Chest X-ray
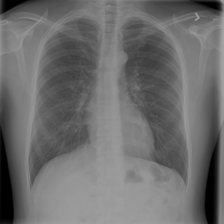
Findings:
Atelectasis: negative
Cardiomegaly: negative
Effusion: negative
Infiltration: positive
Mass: negative
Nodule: negative
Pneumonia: negative
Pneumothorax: negative
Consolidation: negative
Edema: negative
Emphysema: negative
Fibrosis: negative
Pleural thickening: negative
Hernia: negative